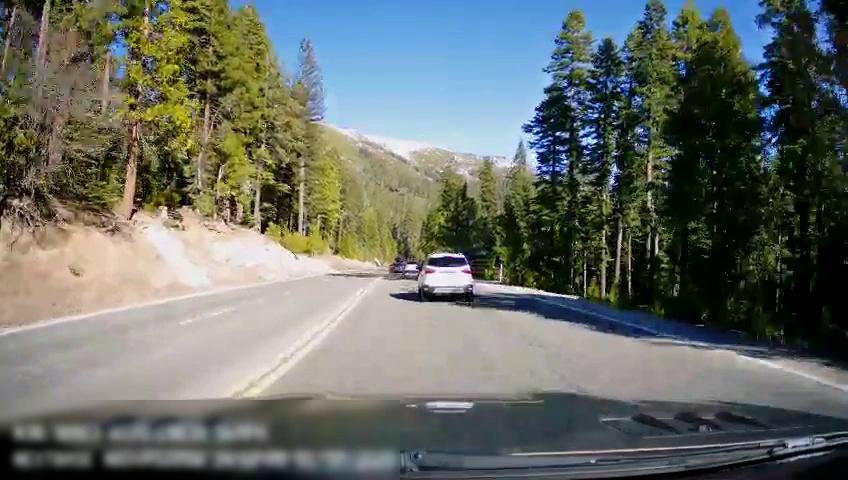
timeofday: Day
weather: Sunny
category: Drivable Space
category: Vehicles | SUV
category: Lanes | Current Lane
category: Lanes | Alternate Lane
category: Lanes | Opposite Lane
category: Lanes | Opposite Lane